A bearing vibration time series has been folded into this square grayscale image, one row per segment of consecutive samples. What is the most likely bearing condition (normal, inner_race, outer_race, ball)?
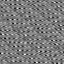
Answer: outer_race